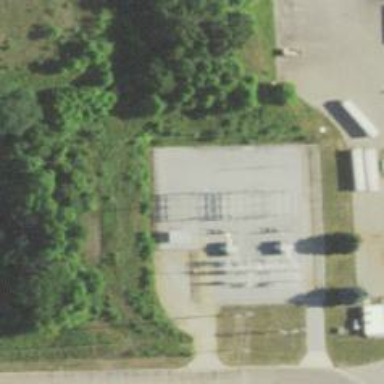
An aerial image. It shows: Fenced power substation at the transmission level.